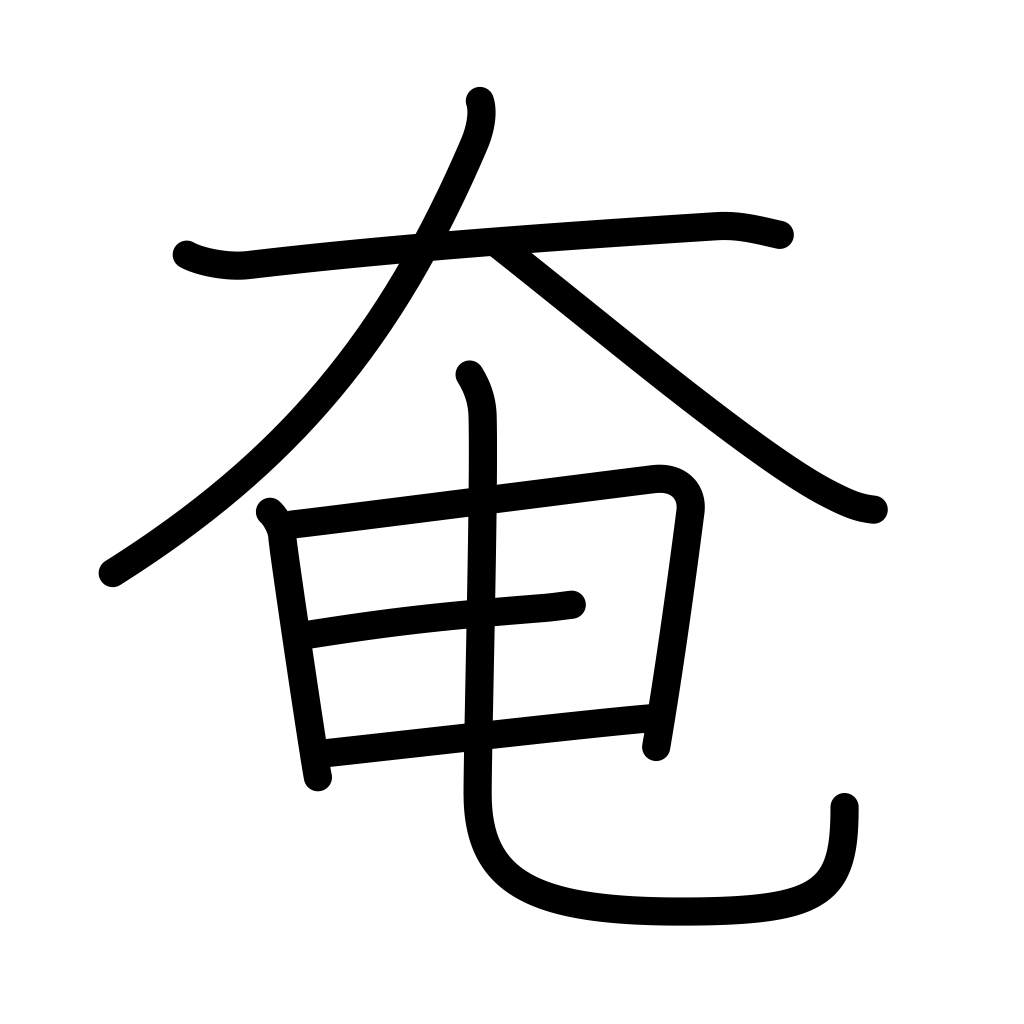
Meaning: cover, suffocate, obstruct